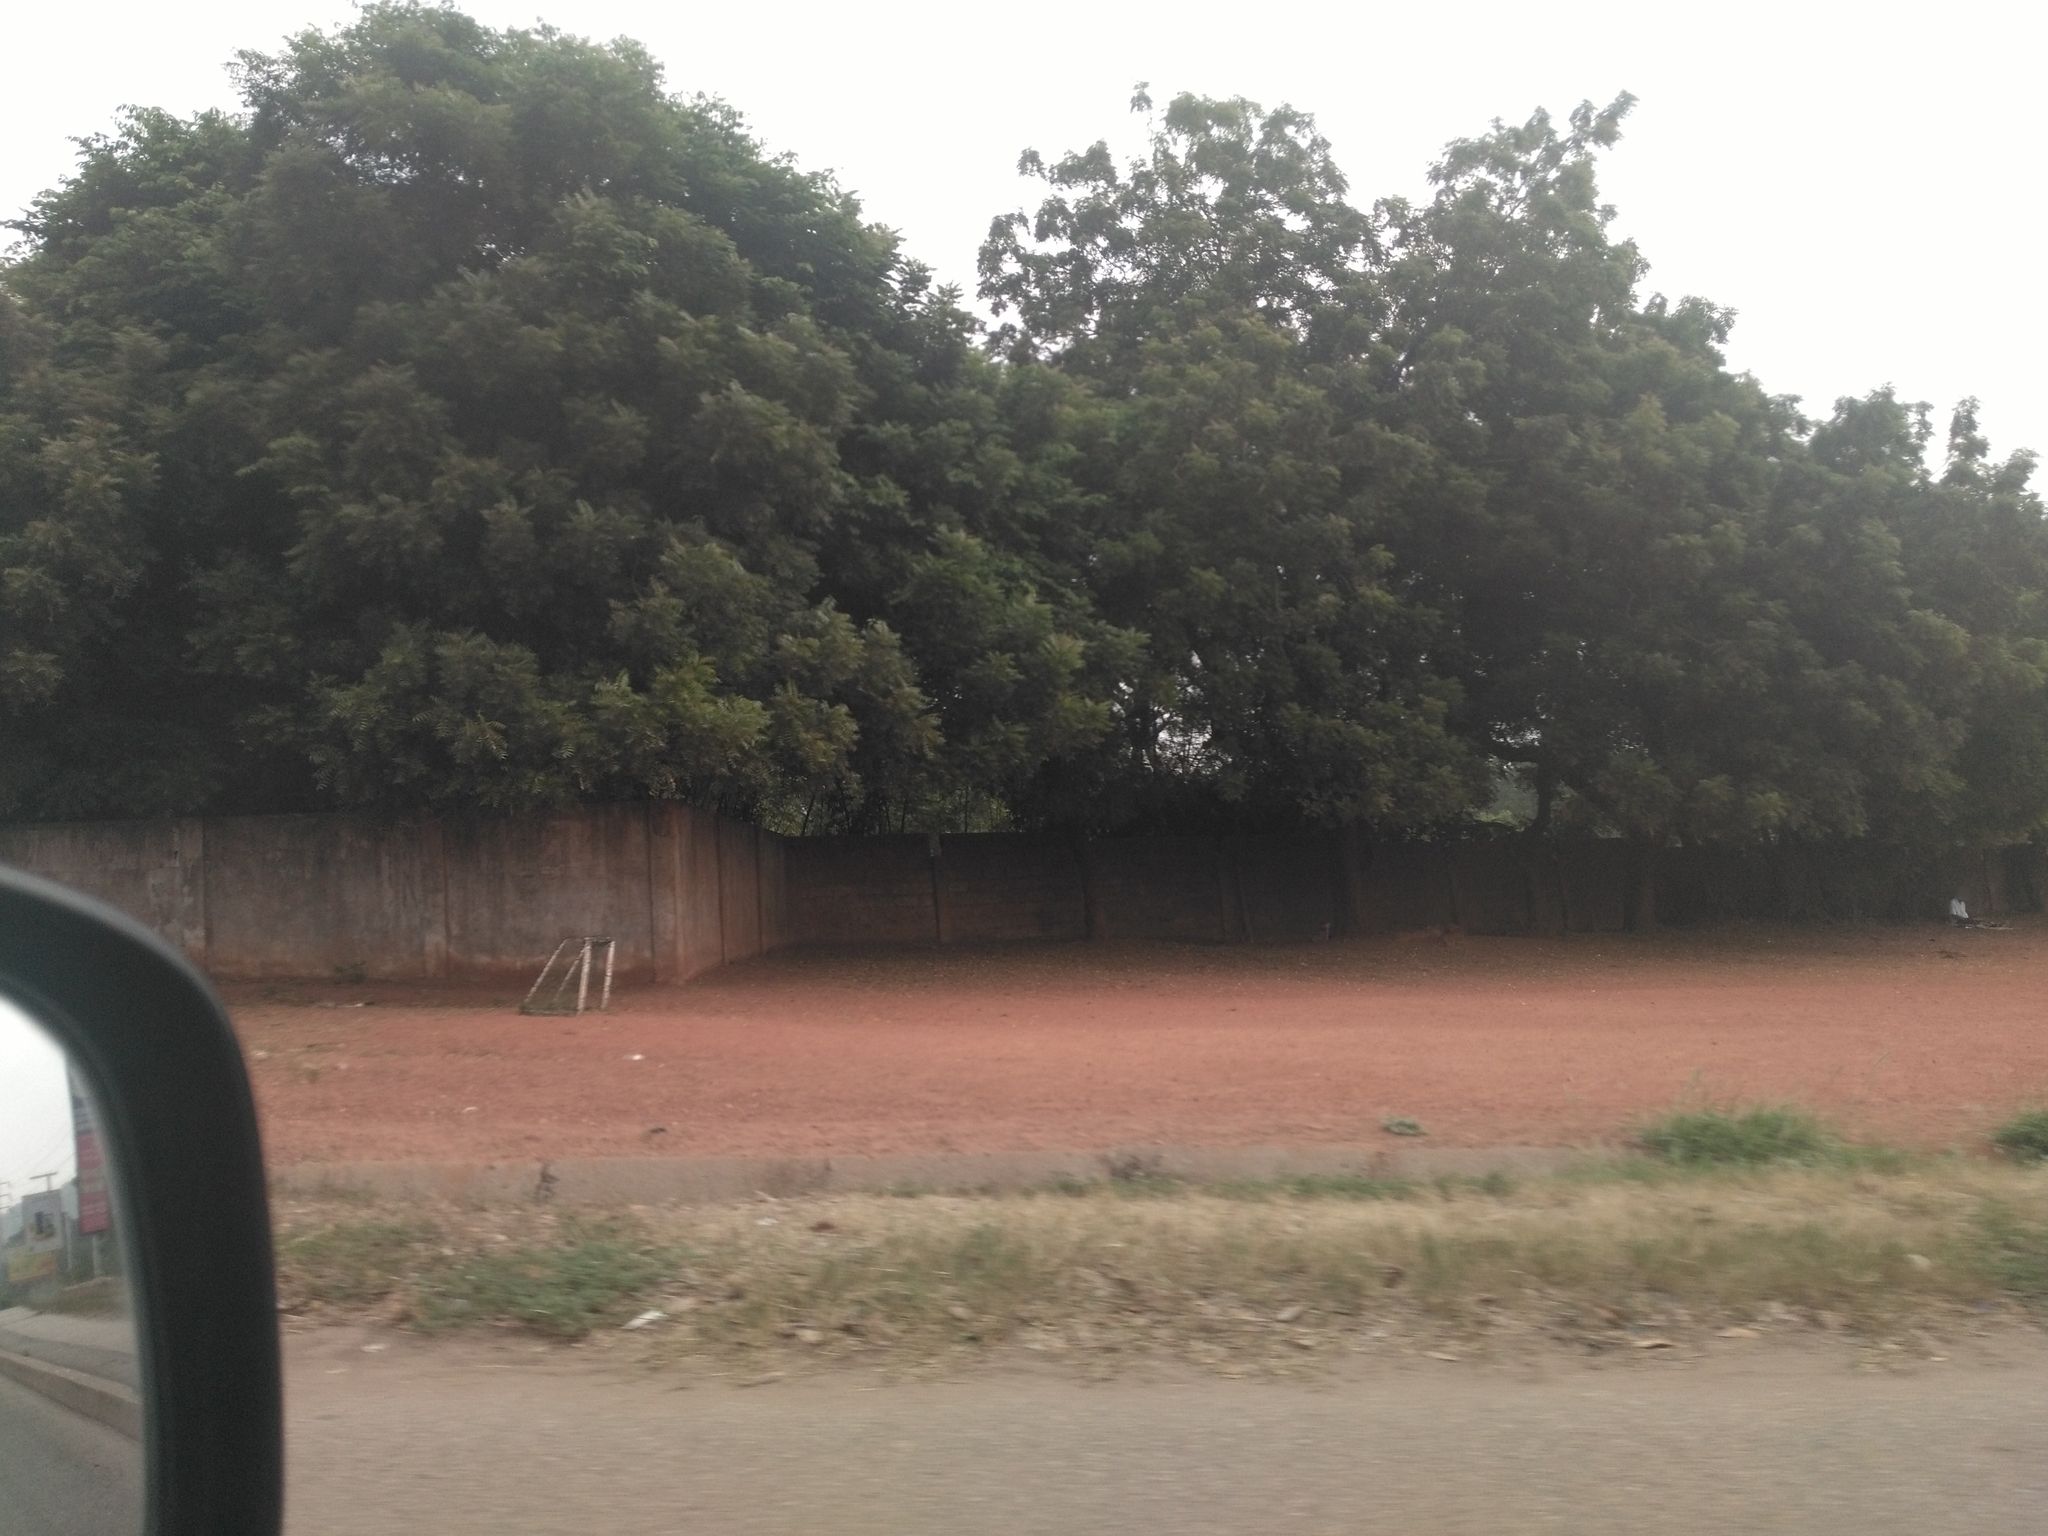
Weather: clear
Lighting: day
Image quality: slightly poor
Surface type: walking surface
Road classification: primary
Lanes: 2.0
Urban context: urban centre
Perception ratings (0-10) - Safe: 5.33, Lively: 2.75, Beautiful: 4.4, Boring: 3.83, Depressing: 2.71, Wealthy: 1.18